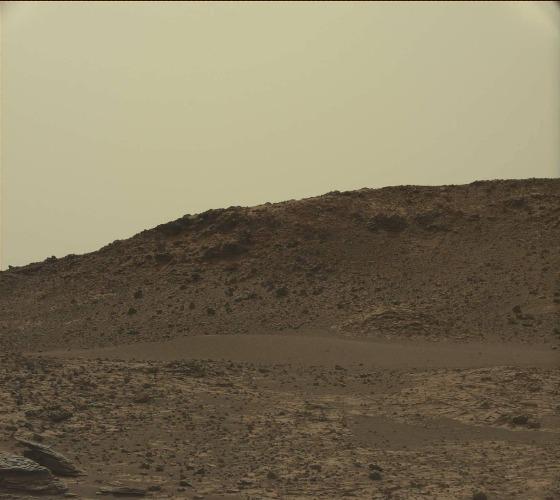
Terrain classes present: Gravel / Sand / Soil, Rock, Sky / Distant Mountains